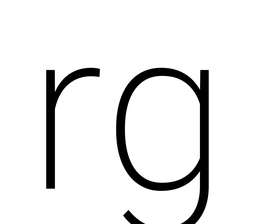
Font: Roboto_ExtraLight